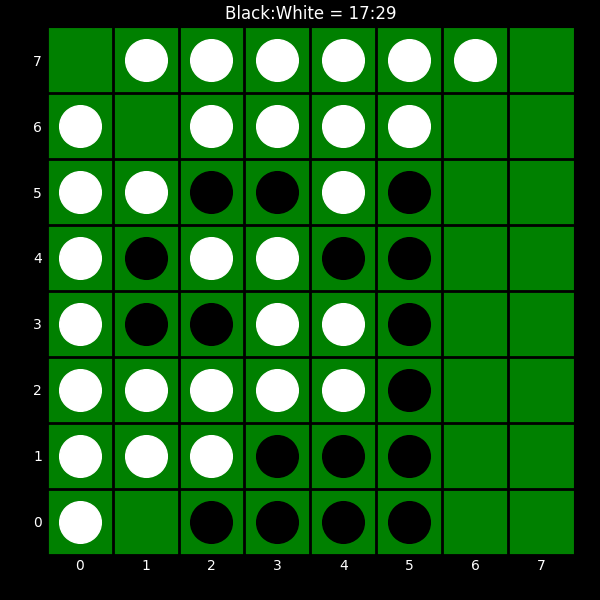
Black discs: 17
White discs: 29